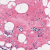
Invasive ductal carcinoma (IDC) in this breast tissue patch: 0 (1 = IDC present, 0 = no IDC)